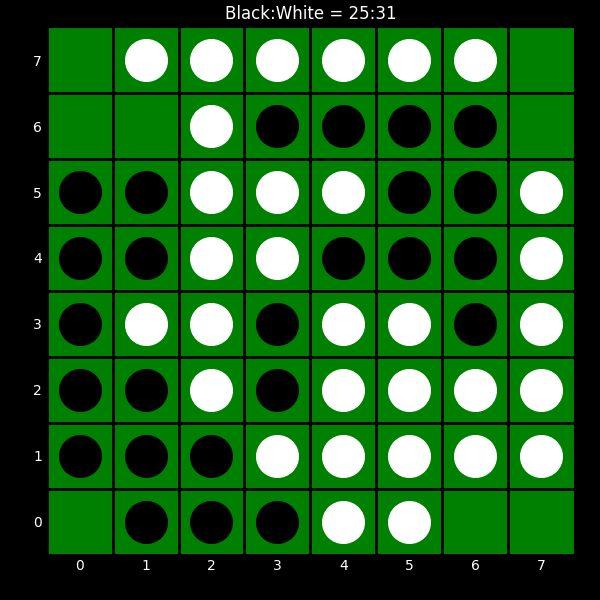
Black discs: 25
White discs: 31